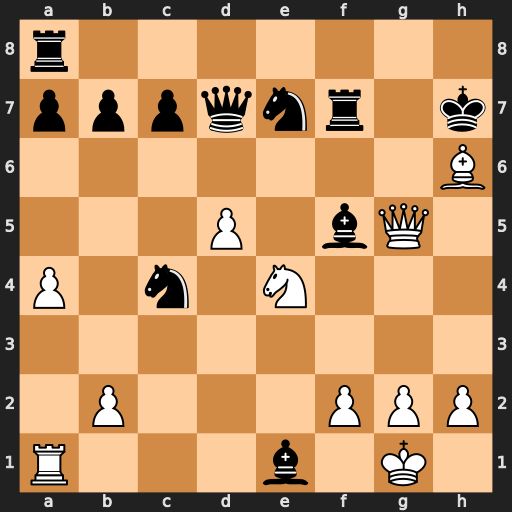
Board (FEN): r7/pppqnr1k/7B/3P1bQ1/P1n1N3/8/1P3PPP/R3b1K1
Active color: w
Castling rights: -
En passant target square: -
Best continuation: Nf6+ Kh8 Nxd7